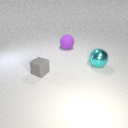
small gray rubber cube in front of large purple rubber sphere